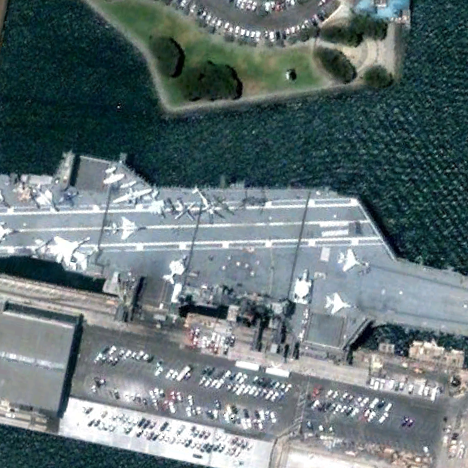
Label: aircraft_carrier